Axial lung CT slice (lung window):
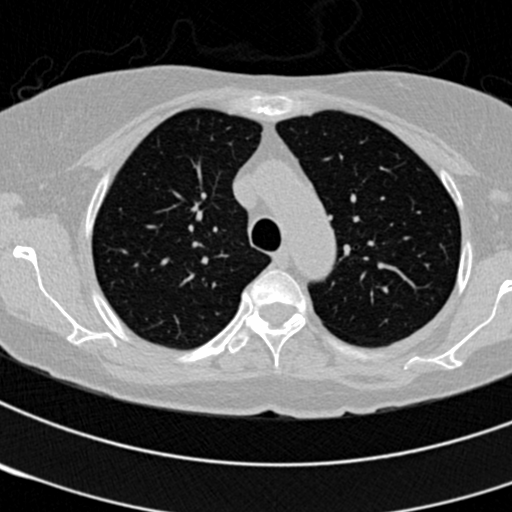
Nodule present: no